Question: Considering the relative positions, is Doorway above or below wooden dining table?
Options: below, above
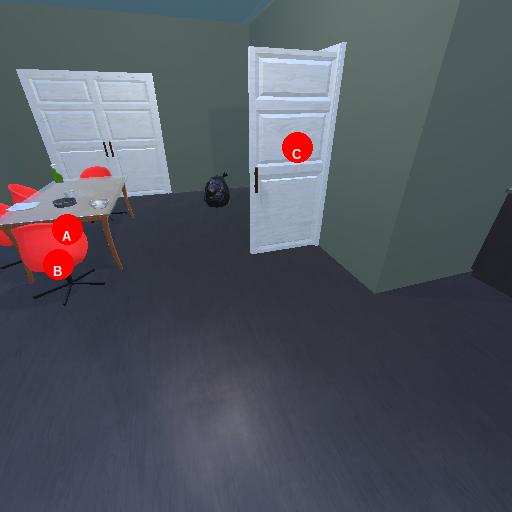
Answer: below